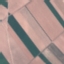
Label: AnnualCrop